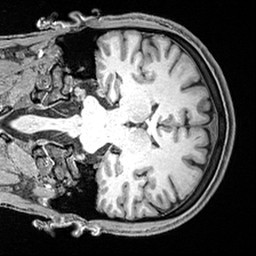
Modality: T1w
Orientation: coronal
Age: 25
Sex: male
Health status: healthy
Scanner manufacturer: siemens
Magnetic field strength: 3 T
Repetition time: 2.4 s
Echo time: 0.00217 s